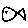
Label: fish